Question: I want to do a pie chart with a DropShadow effect, so i've tried to put the effect on the PieDataPoint object but it didn't work - instead of heaving a shadow of the pie every slice of the pie draw its own shadow on its neighbors, as you can see in the image below:

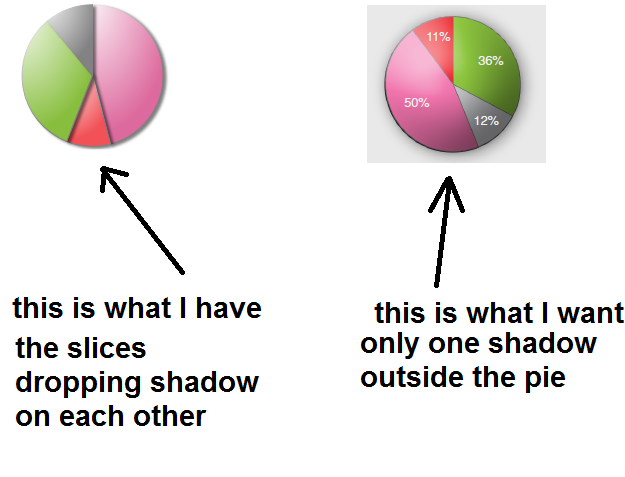
Answer: Eventually I set the DropShadow effect on the EdgePanel inside the chart's template and it worked.
'''
<Charting:Chart.Template>
<ControlTemplate TargetType="Charting:Chart">
<Border>
<Grid>
<Grid.RowDefinitions>
<RowDefinition Height="*" />
<RowDefinition Height="Auto" />
</Grid.RowDefinitions>
<chartingprimitives:EdgePanel x:Name="ChartArea" Style="{TemplateBinding ChartAreaStyle}">
<chartingprimitives:EdgePanel.Effect>
<DropShadowEffect
ShadowDepth = "5"
Direction = "330"
Color = "Gray"
Opacity = "0.5"
BlurRadius = "10">
</DropShadowEffect>
</chartingprimitives:EdgePanel.Effect>
</chartingprimitives:EdgePanel>
<charting:Legend x:Name="Legend" BorderThickness="0" Grid.Row="1" HorizontalAlignment="Center"/>
</Grid>
</Border>
</ControlTemplate>
</Charting:Chart.Template>
'''